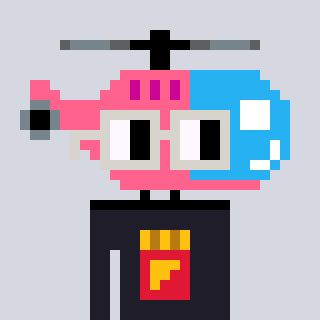
a pixel art character with square light gray glasses, a helicopter-shaped head and a grayscale-colored body on a cool background